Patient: sex F, age 62
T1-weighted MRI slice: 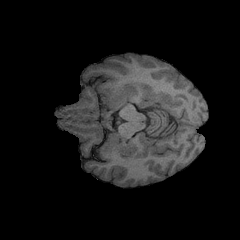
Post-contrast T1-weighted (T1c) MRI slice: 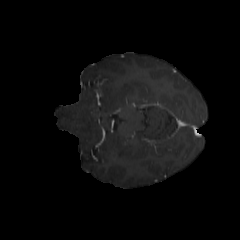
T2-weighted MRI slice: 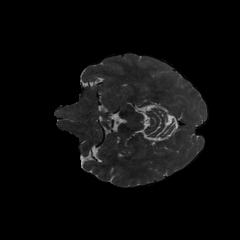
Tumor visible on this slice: no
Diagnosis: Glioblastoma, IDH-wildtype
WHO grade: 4